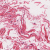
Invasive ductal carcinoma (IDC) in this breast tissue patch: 0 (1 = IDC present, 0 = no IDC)